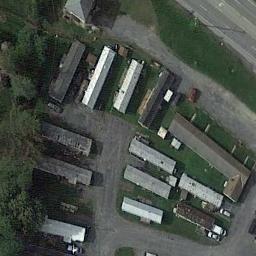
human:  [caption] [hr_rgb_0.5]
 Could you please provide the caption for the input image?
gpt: The mobile home park has some mobile homes on the grass and some roads go through the mobile home park .

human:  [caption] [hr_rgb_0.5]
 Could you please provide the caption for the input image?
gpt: The mobile home park is on the grass next to the road .

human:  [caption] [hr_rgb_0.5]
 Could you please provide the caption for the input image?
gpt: There are hundreds of neatly arranged mobile homes in this area .

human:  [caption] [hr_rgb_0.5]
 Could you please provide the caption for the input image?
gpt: Many buildings of different shapes are in mobile home parks .

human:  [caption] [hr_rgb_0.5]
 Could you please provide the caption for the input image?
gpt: There are some buildings and green trees in the mobile home park .